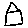
Label: house